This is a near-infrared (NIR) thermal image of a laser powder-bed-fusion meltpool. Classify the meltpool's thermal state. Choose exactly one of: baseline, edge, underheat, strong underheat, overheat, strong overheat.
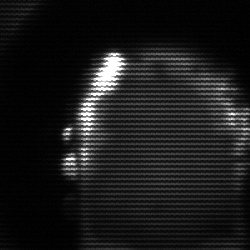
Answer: baseline